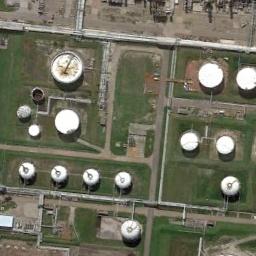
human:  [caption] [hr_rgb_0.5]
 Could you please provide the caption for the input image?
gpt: There are two identical storage tanks beside a white house .

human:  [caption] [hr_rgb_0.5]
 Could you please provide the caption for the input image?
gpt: There are many storage tanks on the grass .

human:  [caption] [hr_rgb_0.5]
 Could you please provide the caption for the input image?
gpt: The storage tanks are surrounded by grass .

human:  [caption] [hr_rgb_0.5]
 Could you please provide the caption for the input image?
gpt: There are several neatly arranged large oil storage tanks in the factory, And there are large lawns in the factory .

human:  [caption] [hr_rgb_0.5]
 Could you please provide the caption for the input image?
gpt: There are some white storage tanks of different sizes .